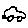
Label: car